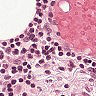
Metastatic tissue present: no